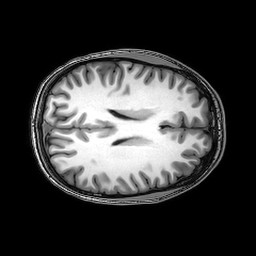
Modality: T1w
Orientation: axial
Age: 20
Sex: female
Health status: healthy
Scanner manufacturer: philips
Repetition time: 0.00821 s
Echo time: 0.00376 s